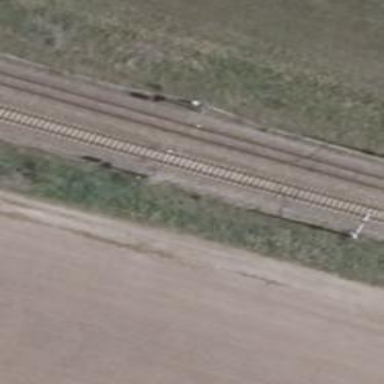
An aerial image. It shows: Signal light at railway crossing.